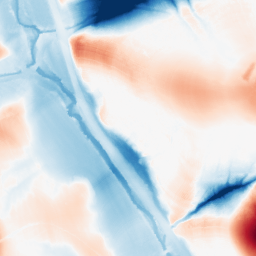
Category: morphological
Decomposition family: tophat_combined
Decomposition parameters: size: 50
Upsampling method: bicubic
Upsampling parameters: scale: 4
Upsampling scale: 4